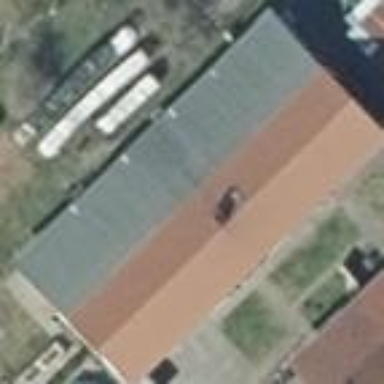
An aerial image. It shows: Flat roof building with grey roof.